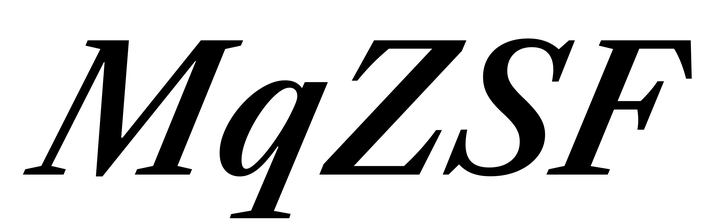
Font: LibreCaslonText-Italic_SemiBold_Italic